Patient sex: F
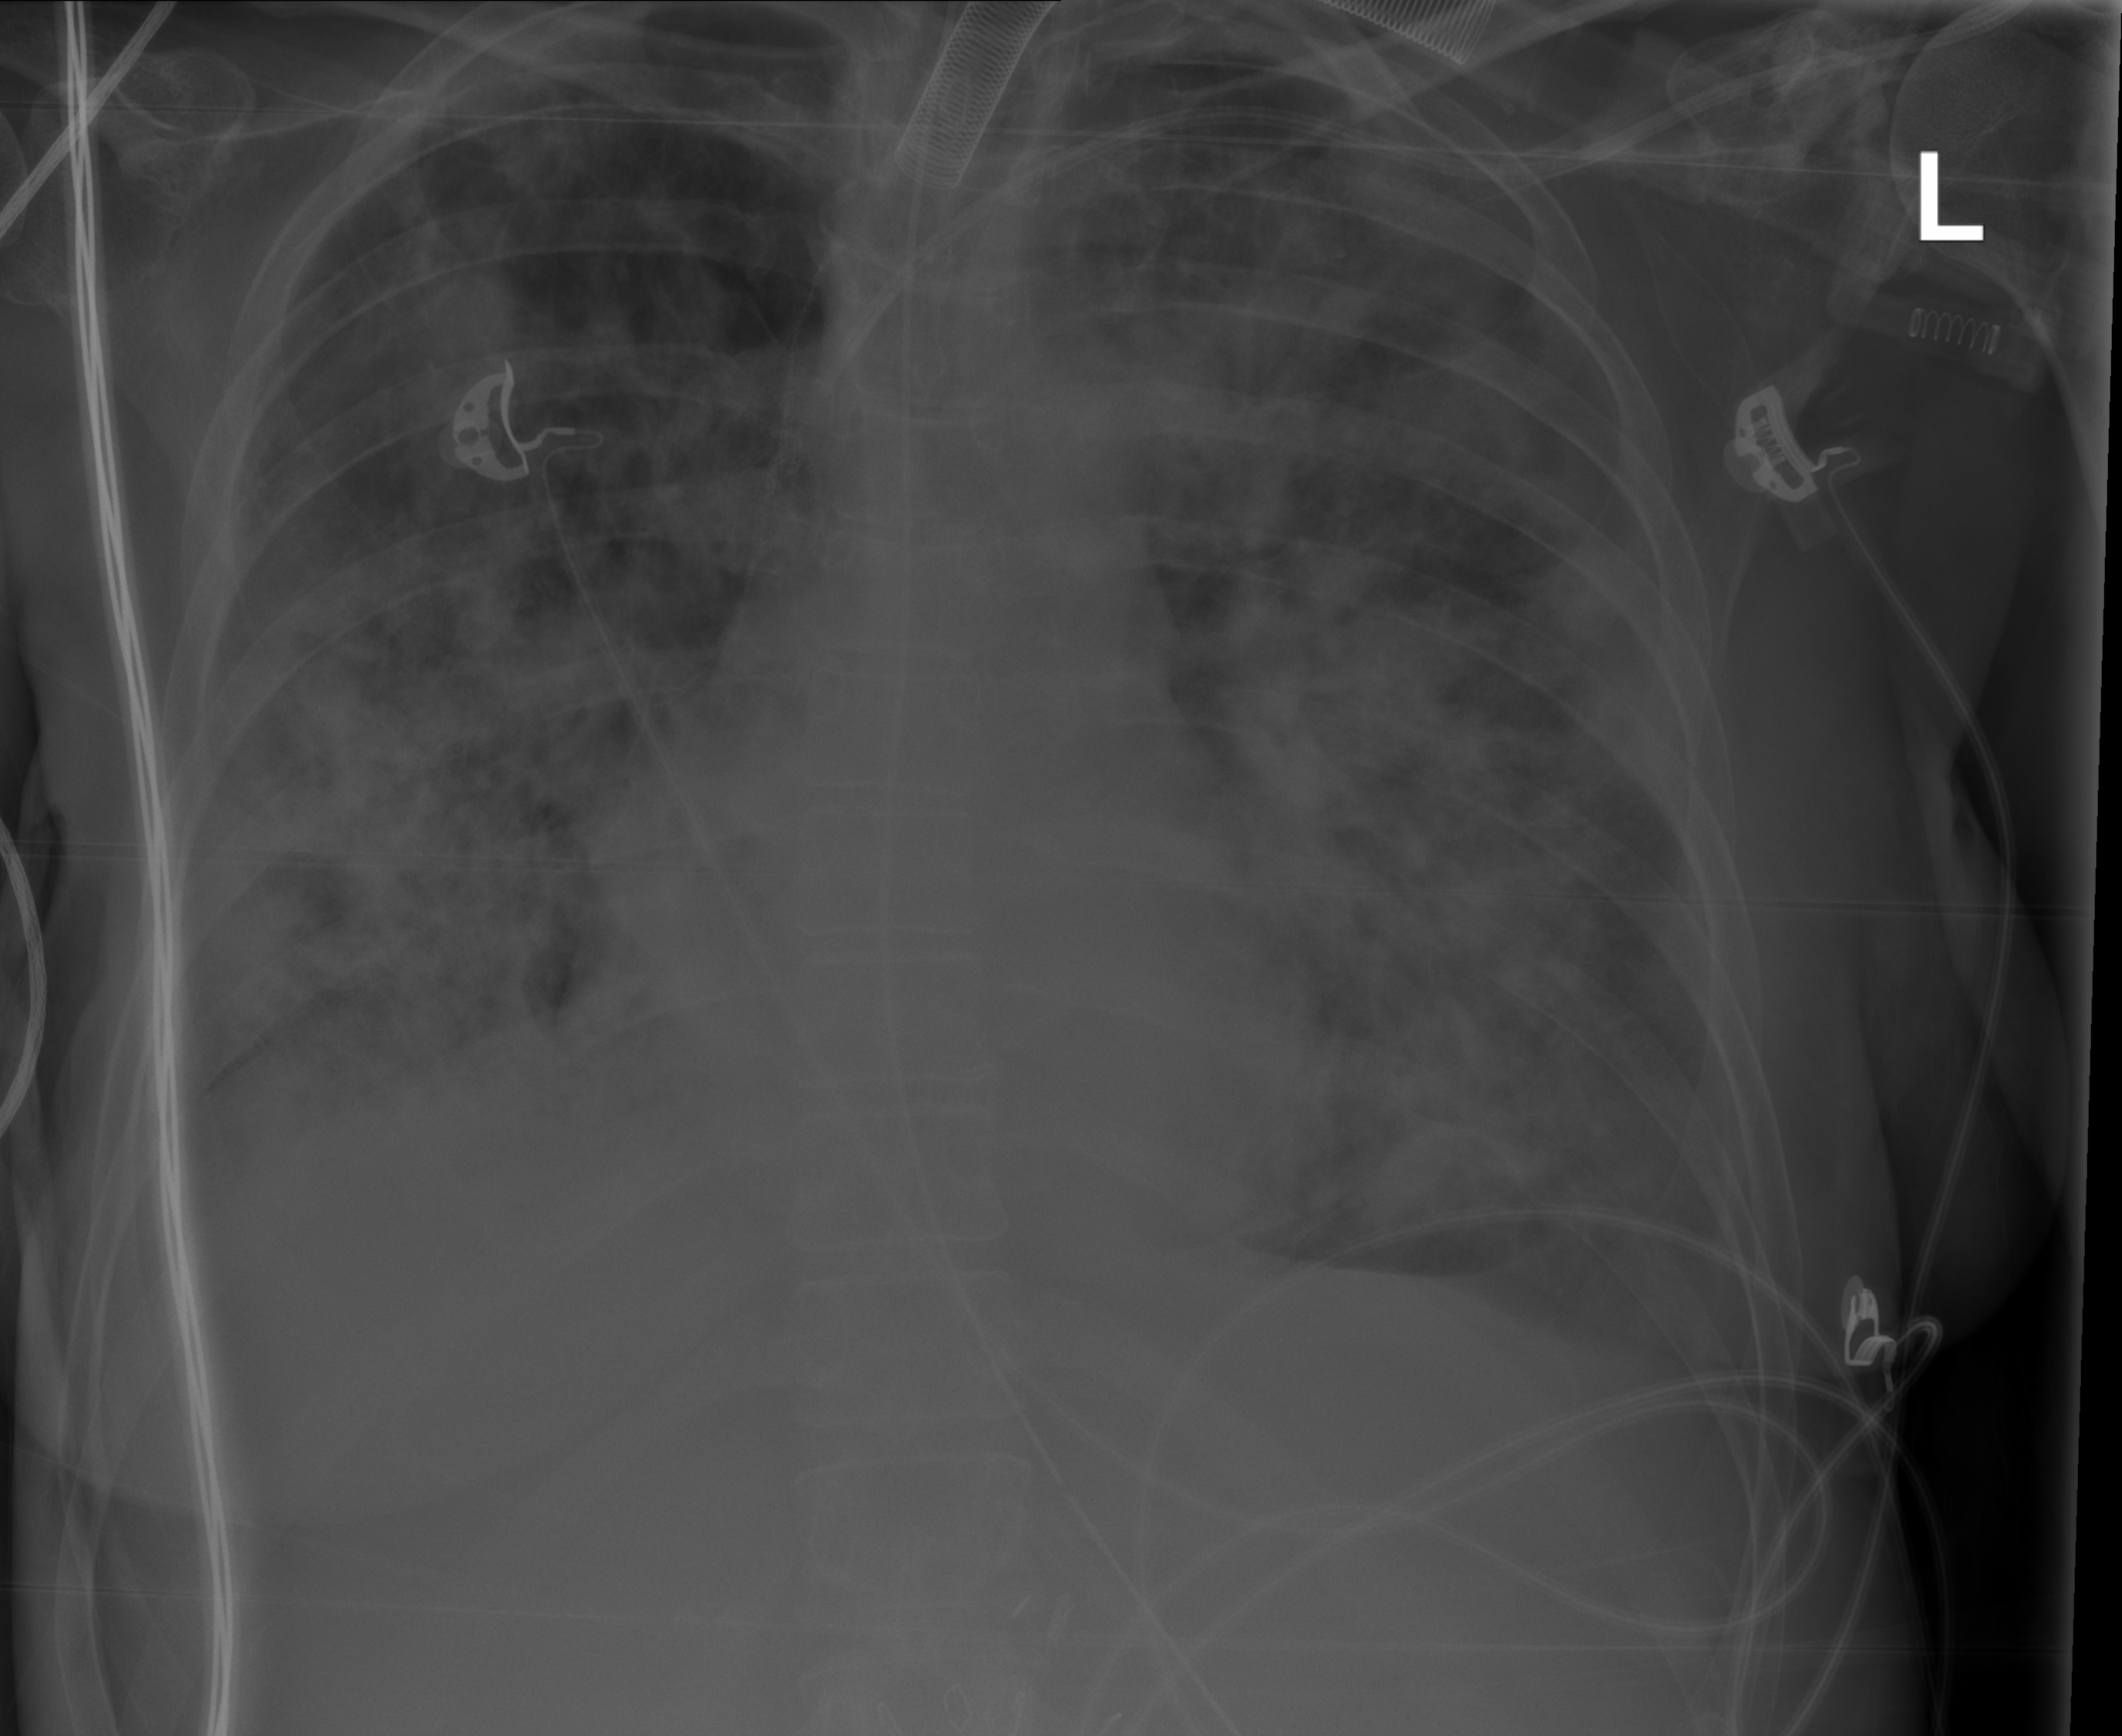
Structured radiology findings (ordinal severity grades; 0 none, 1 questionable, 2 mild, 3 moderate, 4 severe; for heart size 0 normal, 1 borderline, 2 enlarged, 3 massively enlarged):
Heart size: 0
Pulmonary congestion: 0
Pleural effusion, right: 3
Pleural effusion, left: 3
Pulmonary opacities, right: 4
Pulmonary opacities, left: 4
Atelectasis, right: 3
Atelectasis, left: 3